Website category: book
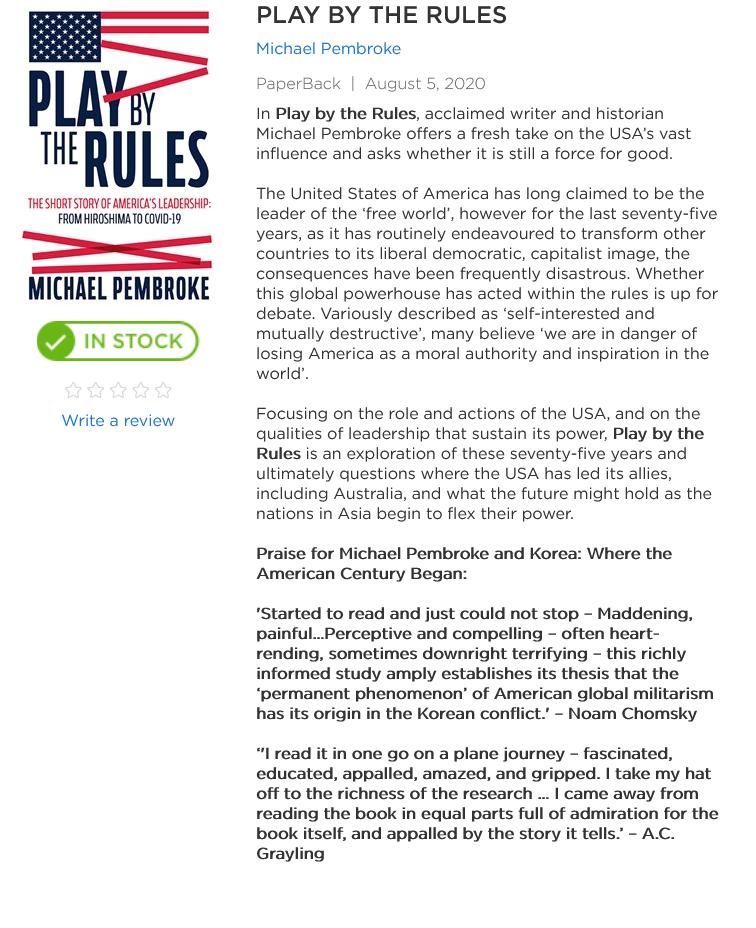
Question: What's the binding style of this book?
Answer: PaperBack

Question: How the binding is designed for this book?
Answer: PaperBack

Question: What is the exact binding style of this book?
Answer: PaperBack

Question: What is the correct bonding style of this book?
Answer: PaperBack

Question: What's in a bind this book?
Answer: PaperBack

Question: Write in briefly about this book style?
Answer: PaperBack

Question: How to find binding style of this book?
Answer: PaperBack

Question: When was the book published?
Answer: August 5, 2020

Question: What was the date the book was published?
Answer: August 5, 2020

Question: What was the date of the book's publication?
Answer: August 5, 2020

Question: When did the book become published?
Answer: August 5, 2020

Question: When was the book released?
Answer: August 5, 2020

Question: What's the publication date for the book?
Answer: August 5, 2020